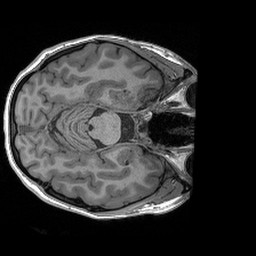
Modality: T1w
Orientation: axial
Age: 18
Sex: female
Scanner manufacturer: siemens
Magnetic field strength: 3 T
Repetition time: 2.4 s
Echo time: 0.00191 s